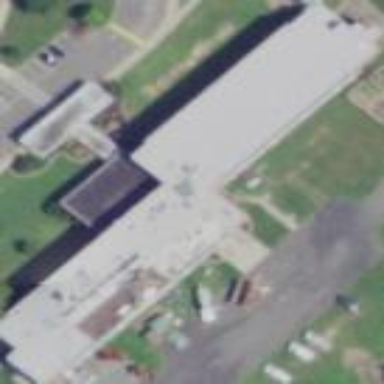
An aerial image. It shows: School building.